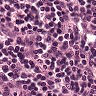
Metastatic tissue present: no